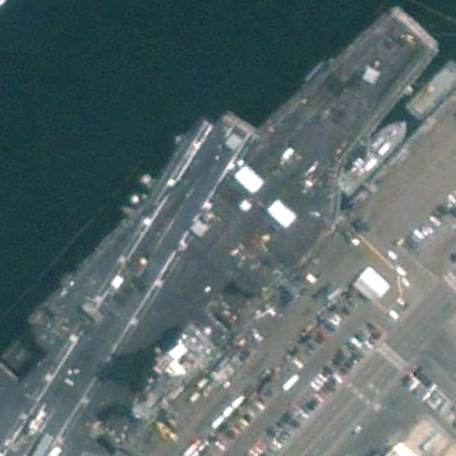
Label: aircraft_carrier